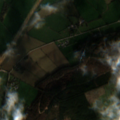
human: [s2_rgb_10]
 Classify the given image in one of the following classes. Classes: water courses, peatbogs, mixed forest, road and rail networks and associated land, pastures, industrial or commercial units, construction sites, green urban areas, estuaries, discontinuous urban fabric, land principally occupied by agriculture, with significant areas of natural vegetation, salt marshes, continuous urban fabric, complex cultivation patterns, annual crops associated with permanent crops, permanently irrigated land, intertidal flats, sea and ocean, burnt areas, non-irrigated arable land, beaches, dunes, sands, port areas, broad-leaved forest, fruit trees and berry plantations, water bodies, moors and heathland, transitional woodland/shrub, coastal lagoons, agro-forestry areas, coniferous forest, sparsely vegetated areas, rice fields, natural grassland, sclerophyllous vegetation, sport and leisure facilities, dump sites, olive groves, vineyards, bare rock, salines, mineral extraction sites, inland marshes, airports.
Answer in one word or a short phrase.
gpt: construction sites, non-irrigated arable land, pastures, coniferous forest